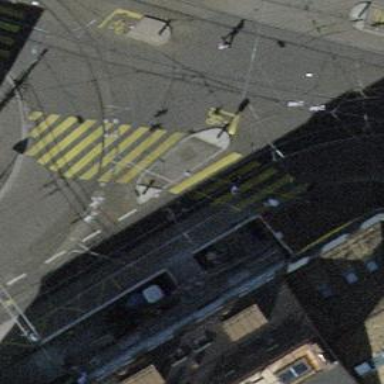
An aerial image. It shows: Tram crossing on the railway.